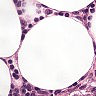
Metastatic tissue present: no